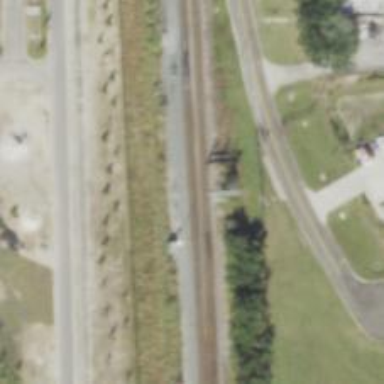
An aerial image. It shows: Railway signal.